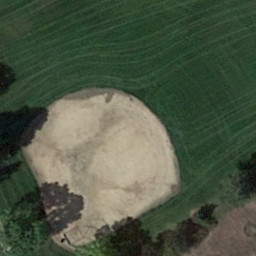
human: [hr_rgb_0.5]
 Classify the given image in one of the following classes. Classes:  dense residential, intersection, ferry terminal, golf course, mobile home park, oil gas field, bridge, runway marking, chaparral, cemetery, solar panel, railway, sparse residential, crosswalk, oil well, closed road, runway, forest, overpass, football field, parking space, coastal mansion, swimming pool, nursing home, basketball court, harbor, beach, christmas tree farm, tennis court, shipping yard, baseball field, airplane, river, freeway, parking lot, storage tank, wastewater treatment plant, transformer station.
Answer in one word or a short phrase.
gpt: baseball field